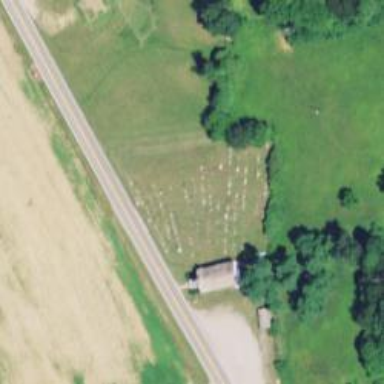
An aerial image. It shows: Grave yard.